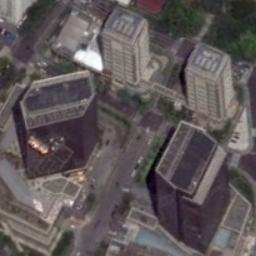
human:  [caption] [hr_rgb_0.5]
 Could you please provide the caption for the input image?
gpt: Houses come in all shapes and sizes .

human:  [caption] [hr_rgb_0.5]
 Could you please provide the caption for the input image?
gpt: A commercial area has four high-rise buildings and sets astride the main road .

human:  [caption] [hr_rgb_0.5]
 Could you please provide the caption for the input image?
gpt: The commercial area is consist of many tall buildings .

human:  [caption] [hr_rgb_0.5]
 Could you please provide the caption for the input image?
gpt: There are several tall buildings and lawns and several roads and many trees in a commercial area .

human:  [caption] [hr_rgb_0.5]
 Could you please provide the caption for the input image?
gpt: There are four buildings on a commercial area .